Question: I've a txt file with a 360 numbers, I must read all of these and draw a kind of Disc made of FillPie eachone colored in scale of grey due to the value of the list. Until here everything is quite simple.I made a class with the data(value in the txt and degree) of one single fillpie with a Paint method that draw it of the correct color.
this is the code of the class:
'''
class DatoDisco
{
int valoreSpicchio;
int gradi;
public DatoDisco(int valoreTastatore, int gradiLettura)
{
valoreSpicchio = valoreTastatore;
gradi = gradiLettura;
}
public void Clear()
{
valoreSpicchio = 0;
gradi = 0;
}
private int ScalaGrigi()
{
int grigio = 0;
if (valoreSpicchio <= 0)
{
grigio = 125 + (valoreSpicchio / 10);
if (grigio < 0)
grigio = 0;
}
if (valoreSpicchio > 0)
{
grigio = 125 + (valoreSpicchio / 10);
if (grigio > 230)
grigio = 230;
}
return grigio;
}
public void Paint (Graphics grafica)
{
try
{
Brush penna = new SolidBrush(Color.FromArgb(255, ScalaGrigi(), ScalaGrigi(), ScalaGrigi()));
grafica.FillPie(penna, 0, 0, 400, 400, gradi, 1.0f);
}
catch
{
}
}
public int ValoreSpicchio
{
get
{
return valoreSpicchio;
}
}
public int Gradi
{
get
{
return gradi;
}
}
}
'''
here is where I draw everything:
'''
public partial class Samac : Form
{
libnodave.daveOSserialType fds;
libnodave.daveInterface di;
libnodave.daveConnection dc;
int rack = 0;
int slot = 2;
int scalaGrigi = 0;
int angolatura = 0;
List<int> valoriY = new List<int>();
//Disco disco = new Disco();
List<DatoDisco> disco = new List<DatoDisco>();
float[] valoriTastatore = new float[360];
public Samac()
{
InitializeComponent();
StreamReader dataStream = new StreamReader("save.txt");
textBox1.Text = dataStream.ReadLine();
dataStream.Dispose();
for (int i = 0; i <= 360; i++ )
chart1.Series["Series2"].Points.Add(0);
//AggiornaGrafico(textBox1.Text, chart1);
SetStyle(ControlStyles.SupportsTransparentBackColor, true);
}
string indirizzoIpPlc
{
get
{
FileIniDataParser parser = new FileIniDataParser();
IniData settings = parser.LoadFile("config.ini");
return settings["PLC_CONNECTION"]["PLC_IP"];
}
}
private void AggiornaGrafico(string nomeFile, Chart grafico, bool online)
{
int max = 0;
int min = 0;
grafico.Series["Series1"].Points.Clear();
grafico.Series["Series2"].Points.Clear();
grafico.Series["Series3"].Points.Clear();
grafico.Series["Series4"].Points.Clear();
grafico.ChartAreas[0].AxisX.Maximum = 360;
grafico.ChartAreas[0].AxisX.Minimum = 0;
grafico.ChartAreas[0].AxisY.Maximum = 500;
grafico.ChartAreas[0].AxisY.Minimum = -500;
String file = nomeFile;
valoriY.Clear();
disco.Clear();
if (online == false)
{
System.IO.File.WriteAllText("save.txt", nomeFile);
}
StreamReader dataStreamGrafico = new StreamReader(file);
StreamReader dataStreamScheda = new StreamReader("Scheda.sch");
string datasample;
string[] scheda = new string[56];
for (int i = 0; i < 56; i++)
{
scheda[i] = dataStreamScheda.ReadLine();
}
dataStreamScheda.Close();
int gradi = 1;
while ((datasample = dataStreamGrafico.ReadLine()) != null)
{
grafico.Series["Series2"].Points.Add(0);
grafico.Series["Series2"].Color = Color.Red;
grafico.Series["Series2"].BorderWidth = 3;
grafico.Series["Series3"].Points.Add(Convert.ToInt32(float.Parse(scheda[5])));
grafico.Series["Series3"].Color = Color.Green;
grafico.Series["Series3"].BorderWidth = 3;
grafico.Series["Series4"].Points.Add(Convert.ToInt32(-float.Parse(scheda[5])));
grafico.Series["Series4"].Color = Color.Green;
grafico.Series["Series4"].BorderWidth = 3;
grafico.Series["Series1"].Points.Add(int.Parse(datasample));
grafico.Series["Series1"].BorderWidth = 5;
valoriY.Add(int.Parse(datasample));
//disco.Add(int.Parse(datasample));
disco.Add(new DatoDisco(int.Parse(datasample), gradi));
gradi++;
}
dataStreamGrafico.Close();
max = Convert.ToInt32(chart1.Series["Series1"].Points.FindMaxByValue().YValues[0]);
min = Convert.ToInt32(chart1.Series["Series1"].Points.FindMinByValue().YValues[0]);
lblCampanatura.Text = (((float)max + min) / 2000.0).ToString();
lblSbandieramento.Text = (((float)max - min) / 1000.0).ToString();
if ((Math.Abs(max) > 800) || (Math.Abs(min) > 800))
{
if (Math.Abs(max) >= Math.Abs(min))
{
chart1.ChartAreas[0].AxisY.Maximum = max + 200;
chart1.ChartAreas[0].AxisY.Minimum = -(max + 200);
}
else
{
chart1.ChartAreas[0].AxisY.Maximum = min + 200;
chart1.ChartAreas[0].AxisY.Minimum = -(min + 200);
}
}
else
{
chart1.ChartAreas[0].AxisY.Maximum = 800;
chart1.ChartAreas[0].AxisY.Minimum = -800;
}
boxGraficaDisco.Refresh();
}
private void button1_Click(object sender, EventArgs e)
{
DialogResult result = openFileDialog1.ShowDialog();
textBox1.Text = openFileDialog1.FileName;
if (result == DialogResult.OK)
{
AggiornaGrafico(textBox1.Text, chart1, timer1.Enabled);
}
}
ToolTip tooltip = new ToolTip();
private int lastX;
private int lastY;
private void chart1_MouseMove(object sender, MouseEventArgs e)
{
if (e.X != this.lastX || e.Y != this.lastY)
{
try
{
int cursorX = Convert.ToInt32(chart1.ChartAreas[0].AxisX.PixelPositionToValue(e.Location.X));
tooltip.Show("X:" + cursorX.ToString("0.00") + "Y:" + Convert.ToInt32(chart1.Series[0].Points[cursorX].YValues[0]).ToString(), this.chart1, e.Location.X + 20, e.Location.Y + 20);
}
catch { }
}
this.lastX = e.X;
this.lastY = e.Y;
}
private void button1_Click_1(object sender, EventArgs e)
{
int indice = ((int)Char.GetNumericValue(textBox1.Text[textBox1.Text.Length - 5]))+1;
if (File.Exists(textBox1.Text.Substring(0, textBox1.Text.Length - 5) + indice + ".txt"))
{
textBox1.Text = textBox1.Text.Substring(0, textBox1.Text.Length - 5) + indice + ".txt";
try
{
AggiornaGrafico(textBox1.Text, chart1, timer1.Enabled);
}
catch
{
MessageBox.Show("Il File non esiste");
}
}
else
{
MessageBox.Show("Il File non esiste");
}
}
private void btnGrafMeno_Click(object sender, EventArgs e)
{
int indice = ((int)Char.GetNumericValue(textBox1.Text[textBox1.Text.Length - 5])) - 1;
if (indice >= 0)
{
textBox1.Text = textBox1.Text.Substring(0, textBox1.Text.Length - 5) + indice + ".txt";
try
{
AggiornaGrafico(textBox1.Text, chart1, timer1.Enabled);
}
catch
{
MessageBox.Show("Il File non esiste");
}
}
else
{
MessageBox.Show("Prima lettura disco");
}
}
private void btnConnetti_Click(object sender, EventArgs e)
{
fds.rfd = libnodave.openSocket(102, indirizzoIpPlc);
fds.wfd = fds.rfd;
if (fds.rfd > 0)
{
di = new libnodave.daveInterface(fds, "IF1", 0, libnodave.daveProtoISOTCP, libnodave.daveSpeed187k);
di.setTimeout(<PHONE>);
dc = new libnodave.daveConnection(di, 0, rack, slot);
int res = dc.connectPLC();
timer1.Start();
// AggiornaGrafico("Disco.csv", chart1, timer1.Enabled);
}
else
{
MessageBox.Show("Impossibile connettersi");
}
}
private void timer1_Tick(object sender, EventArgs e)
{
if (timer1.Enabled == true)
{
int res;
res = dc.readBytes(libnodave.daveDB, 21, 40, 1, null);
if (res == 0)
{
var letturaDati = (dc.getS8At(0) & (1 << 0)) != 0;
if (letturaDati == true)
{
int puntatore = 30;
StreamWriter datiDisco = new StreamWriter("DatiDaPlc.csv");
datiDisco.WriteLine("X;" + "C;" + "Z;");
while (puntatore <= 10838)
{
res = dc.readBytes(libnodave.daveDB, 3, puntatore, 192, null);
if (res == 0)
{
for (int i = 0; dc.getU32At(i) != 0; i = i + 12)
{
datiDisco.Write(dc.getU32At(i).ToString() + ";");
datiDisco.Write(dc.getU32At(i + 4).ToString() + ";");
datiDisco.WriteLine(dc.getFloatAt(i + 8).ToString() + ";");
}
}
puntatore = puntatore + 192;
}
datiDisco.Close();
StreamReader lettura = new StreamReader("DatiDaPlc.csv");
StreamWriter scritt = new StreamWriter("Disco.csv");
var titolo = lettura.ReadLine();
var posizioneLettura = lettura.ReadLine();
var posX = posizioneLettura.Split(';');
int minX = Convert.ToInt32(posX[0]) - 5;
int maxX = Convert.ToInt32(posX[0]) + 5;
int contatore = 0;
while (!lettura.EndOfStream)
{
var line = lettura.ReadLine();
var values = line.Split(';');
if ((Convert.ToInt32(values[1]) >= contatore && Convert.ToInt32(values[1]) < contatore + 1000) && (Convert.ToInt32(values[0]) > minX && Convert.ToInt32(values[0]) <= maxX))
{
scritt.WriteLine(Convert.ToInt32(float.Parse(values[2]) * 1000).ToString());
contatore += 1000;
}
}
lettura.Close();
scritt.Close();
AggiornaGrafico("Disco.csv", chart1, timer1.Enabled);
}
}
else
{
timer1.Stop();
MessageBox.Show("Disconnesso");
dc.disconnectPLC();
di.disconnectAdapter();
fds.rfd = libnodave.closeSocket(102);
fds.wfd = fds.rfd;
}
}
}
private void btnDisconnetti_Click(object sender, EventArgs e)
{
if (timer1.Enabled == true)
{
dc.disconnectPLC();
di.disconnectAdapter();
fds.rfd = libnodave.closeSocket(102);
fds.wfd = fds.rfd;
timer1.Stop();
AggiornaGrafico(textBox1.Text, chart1, timer1.Enabled);
}
}
private void Samac_FormClosing(object sender, FormClosingEventArgs e)
{
if (timer1.Enabled == true)
{
dc.disconnectPLC();
di.disconnectAdapter();
libnodave.closeSocket(102);
timer1.Stop();
}
}
private void button1_Click_2(object sender, EventArgs e)
{
if (timer1.Enabled == true)
{
AggiornaGrafico("Disco.csv", chart1, timer1.Enabled);
}
else
{
AggiornaGrafico(textBox1.Text, chart1, timer1.Enabled);
}
}
private void chart2_MouseMove(object sender, MouseEventArgs e)
{
if (e.X != this.lastX || e.Y != this.lastY)
{
try
{
int cursorX = Convert.ToInt32(chart2.ChartAreas[0].AxisX.PixelPositionToValue(e.Location.X));
int cursorY = Convert.ToInt32(chart2.ChartAreas[0].AxisY.PixelPositionToValue(e.Location.Y));
//tooltip.Show("X:" + chart2.Series[0].Points[cursorX].XValue.ToString() + "Y:" + chart2.Series[0].Points[cursorX].YValues[0].ToString(), this.chart2, e.Location.X + 20, e.Location.Y + 20);
tooltip.Show("X:" + cursorX.ToString() + "Y:#VALY" , this.chart2, e.Location.X + 20, e.Location.Y + 20);
//chart2.Series[0].ToolTip="#VALY";
}
catch { }
}
this.lastX = e.X;
this.lastY = e.Y;
}
private void boxGraficaDisco_Paint(object sender, PaintEventArgs e)
{
Graphics grafica = e.Graphics;
//disco.Paint(grafica);
foreach (DatoDisco d in disco)
{
d.Paint(grafica);
}
}
private void boxGraficaDisco_MouseMove(object sender, MouseEventArgs e)
{
if (e.X != this.lastX || e.Y != this.lastY)
{
try
{
foreach (DatoDisco d in disco)
{
}
}
catch { }
}
this.lastX = e.X;
this.lastY = e.Y;
}
}
'''
Now I need that when i go with the mouse over the drawn disc, a tooltip show me the data of the fillPie(degree and value of txt) but i can't figure out how.
Anyone can help me?
this is an image of the disc
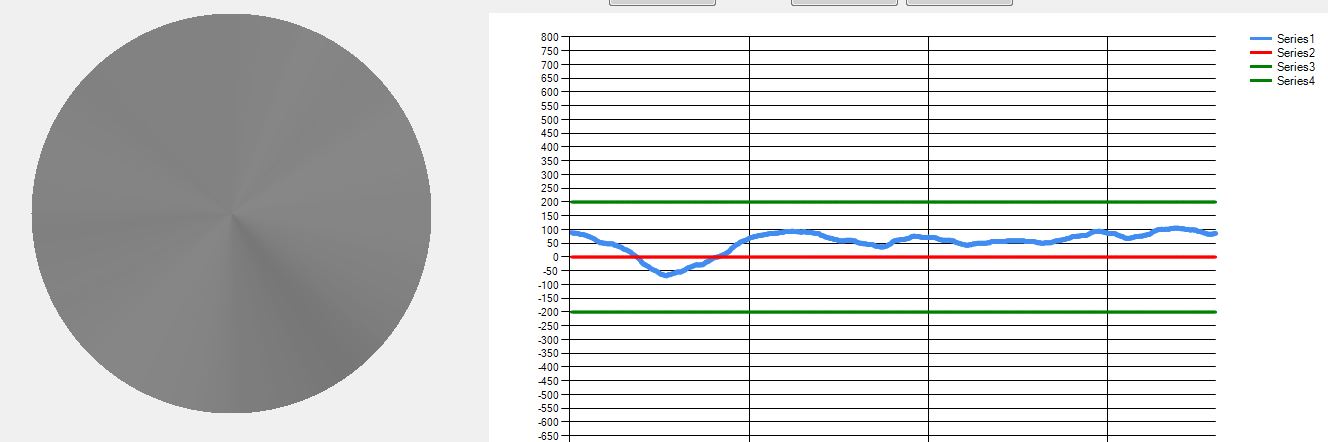
Answer: Eventually it looks as if all you want is a function to get the angle between the mouse position and the center of the disc..
Here is a function to calculate an angle given two points:
'''
double AngleFromPoints(Point pt1, Point pt2)
{
Point P = new Point(pt1.X - pt2.X, pt1.Y - pt2.Y);
double alpha = 0d;
if (P.Y == 0) alpha = P.X > 0 ? 0d : 180d;
else
{
double f = 1d * P.X / (Math.Sqrt(P.X * P.X + P.Y * P.Y));
alpha = Math.Acos(f) * 180d / Math.PI;
if (P.Y > 0) alpha = 360d - alpha;
}
return alpha;
}
'''